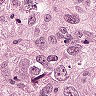
Metastatic tissue present: yes